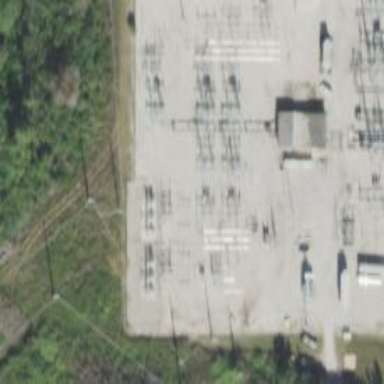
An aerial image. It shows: Switch used for power control.